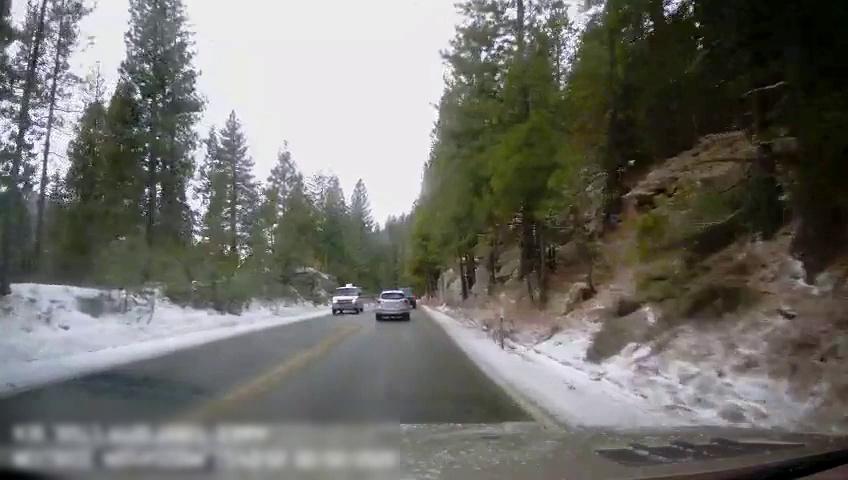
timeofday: Day
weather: Snowy
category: Drivable Space
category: Vehicles | Truck
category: Vehicles | SUV
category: Vehicles | Van
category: Lanes | Current Lane
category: Lanes | Opposite Lane
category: Lanes | Current Lane